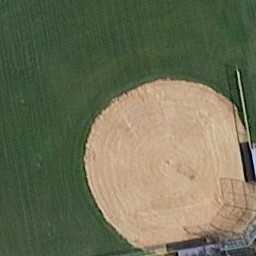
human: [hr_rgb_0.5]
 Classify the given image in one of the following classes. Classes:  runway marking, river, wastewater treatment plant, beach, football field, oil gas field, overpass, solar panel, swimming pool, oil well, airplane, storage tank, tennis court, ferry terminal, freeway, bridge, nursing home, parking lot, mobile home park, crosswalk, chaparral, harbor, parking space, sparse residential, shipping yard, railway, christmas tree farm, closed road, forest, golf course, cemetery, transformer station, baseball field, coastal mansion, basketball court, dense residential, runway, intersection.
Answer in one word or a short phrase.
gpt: baseball field